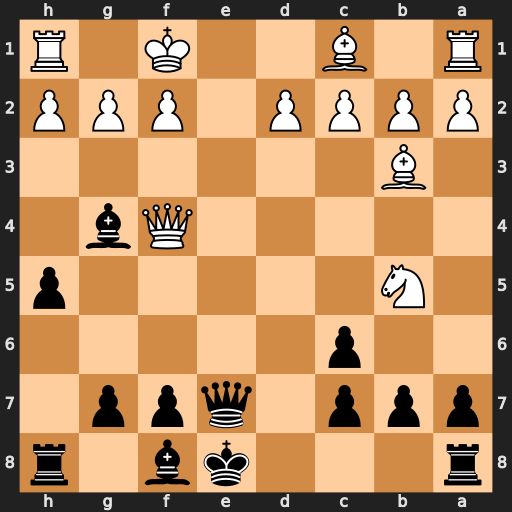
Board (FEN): r3kb1r/ppp1qpp1/2p5/1N5p/5Qb1/1B6/PPPP1PPP/R1B2K1R
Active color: b
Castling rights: kq
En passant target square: -
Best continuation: Qe2+ Kg1 Qd1#